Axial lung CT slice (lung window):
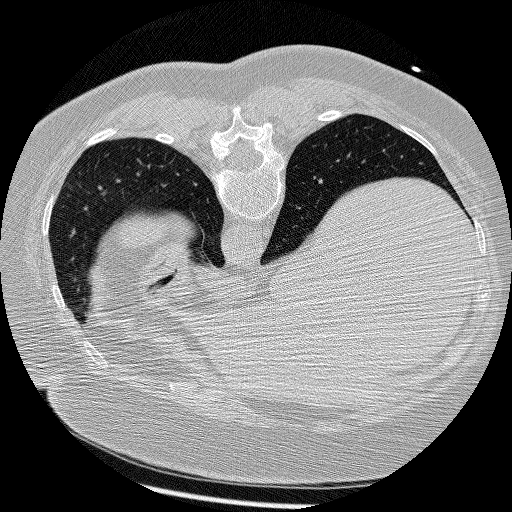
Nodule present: no